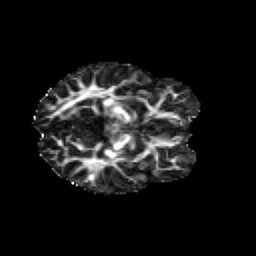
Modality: FA
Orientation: axial
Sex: female
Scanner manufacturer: siemens
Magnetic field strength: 3 T
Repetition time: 5 s
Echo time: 0.071 s